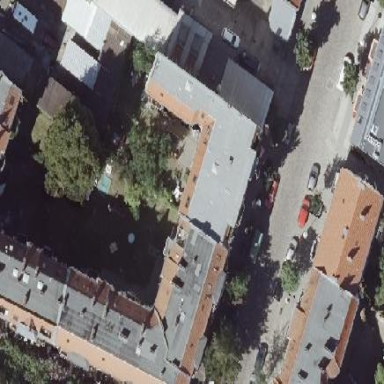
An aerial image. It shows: Saltbox-shaped roof distinguishes these apartments.